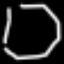
Label: octagon